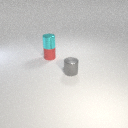
small red rubber cylinder behind small gray metal cylinder